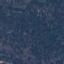
Land use / land cover class: Forest